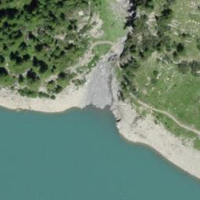
EUNIS habitat code: 14
Species observed at this site:
Melitaea diamina
Astrantia major
Rubus saxatilis
Capra ibex